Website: crate-barrel
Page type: payment
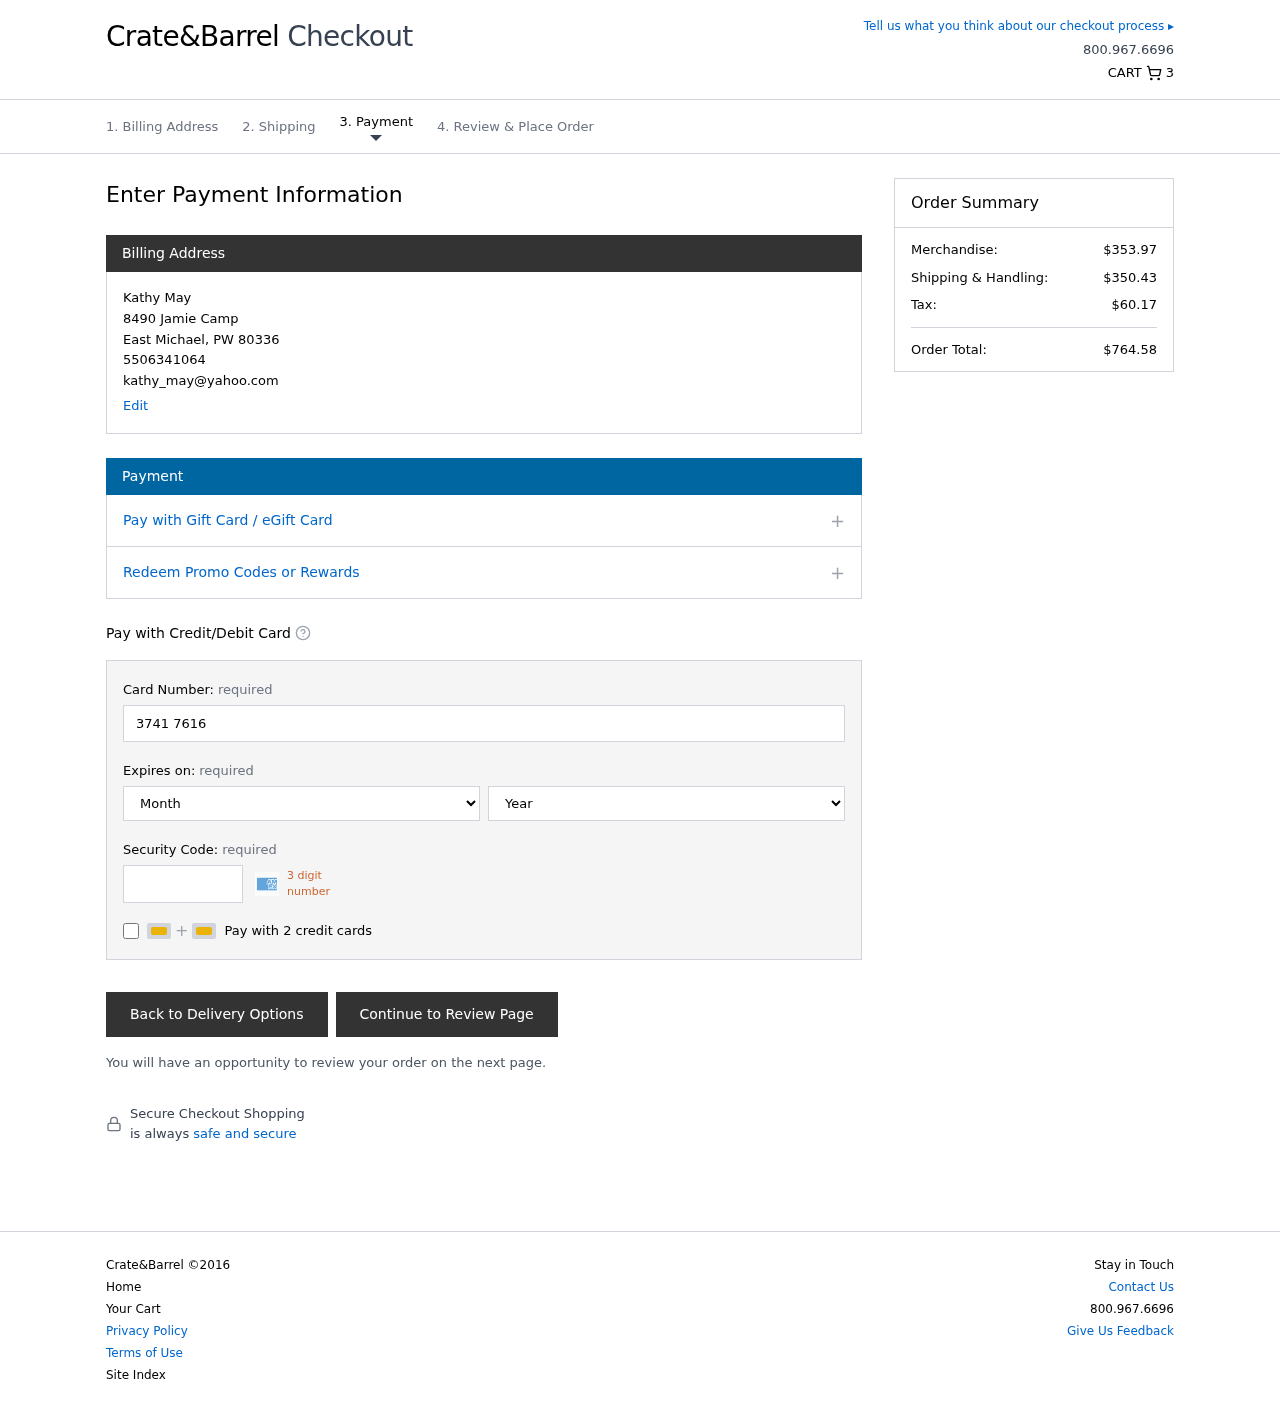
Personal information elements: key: PII_CARD_CVV
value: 6525
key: PII_CARD_EXPIRY_MONTH
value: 03
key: PII_CARD_EXPIRY_YEAR
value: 28
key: PII_CARD_NUMBER
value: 3741 7616 4461 184
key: PII_CITY
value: East Michael
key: PII_EMAIL
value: kathy_may@yahoo.com
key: PII_FULLNAME
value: Kathy May
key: PII_PHONE
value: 5506341064
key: PII_POSTCODE
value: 80336
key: PII_STATE_ABBR
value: PW
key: PII_STREET
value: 8490 Jamie Camp
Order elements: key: ORDER_NUM_ITEMS
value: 3
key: ORDER_SUBTOTAL
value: $353.97
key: ORDER_SHIPPING_COST
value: $350.43
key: ORDER_TAX
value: $60.17
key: ORDER_TOTAL
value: $764.58